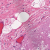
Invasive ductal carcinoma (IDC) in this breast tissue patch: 0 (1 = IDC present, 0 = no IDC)